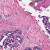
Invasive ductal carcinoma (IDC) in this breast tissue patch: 0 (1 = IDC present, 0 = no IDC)